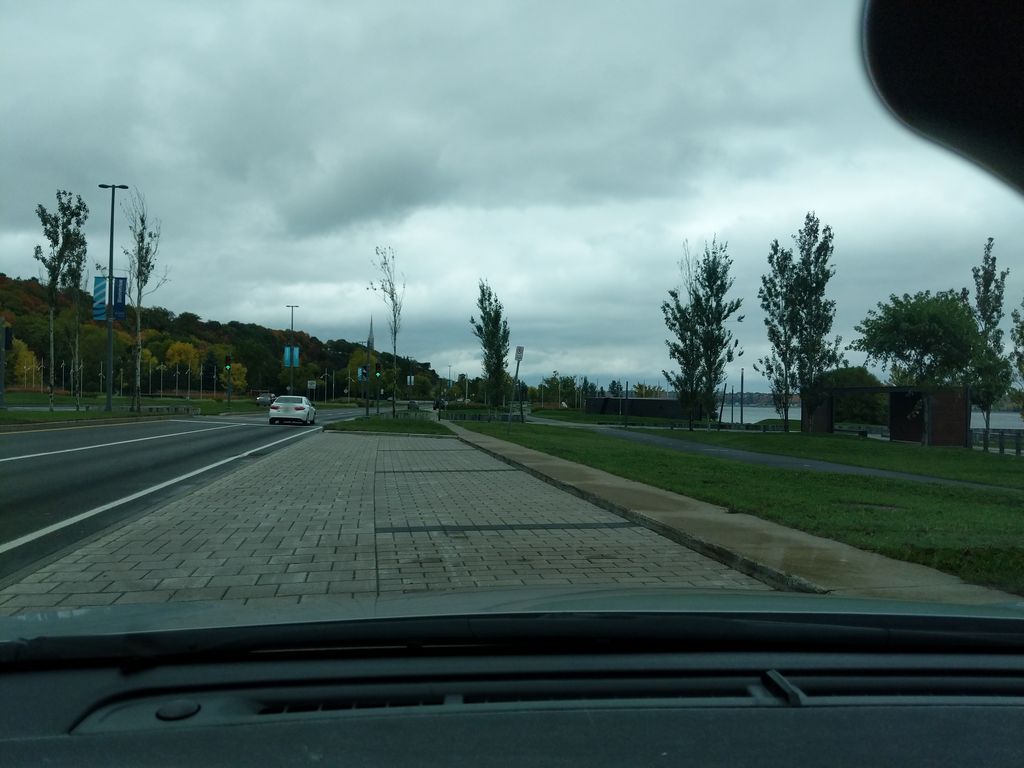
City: quebec_city